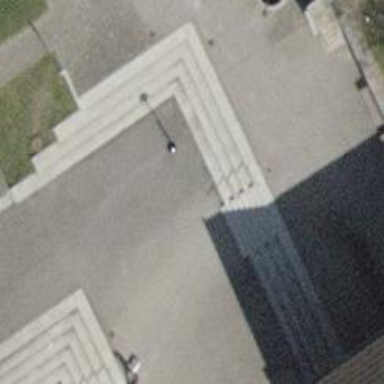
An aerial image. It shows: Concrete steps.